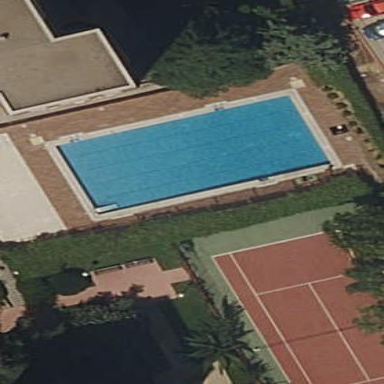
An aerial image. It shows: Swimming pool located in leisure land.